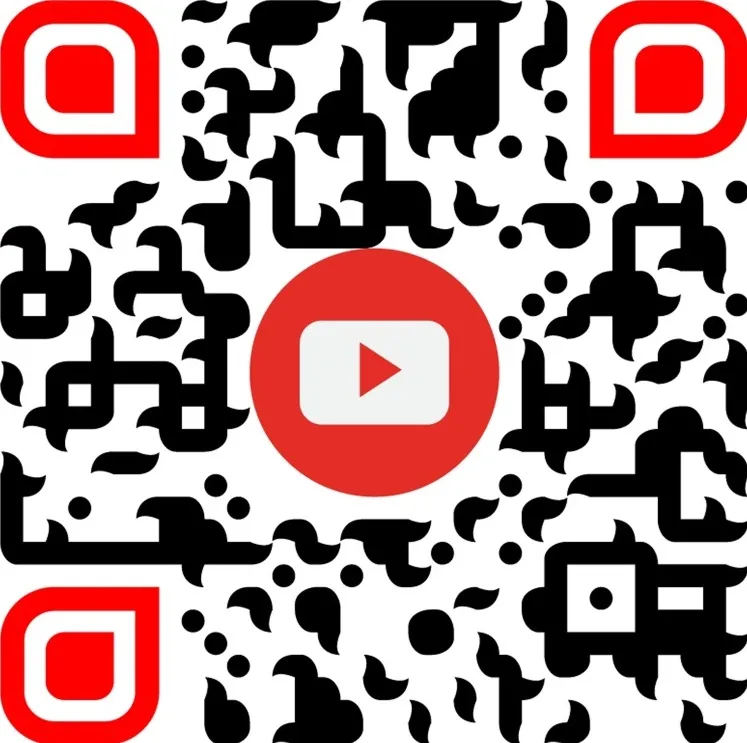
QR for video link.
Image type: chart (chart)